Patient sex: F
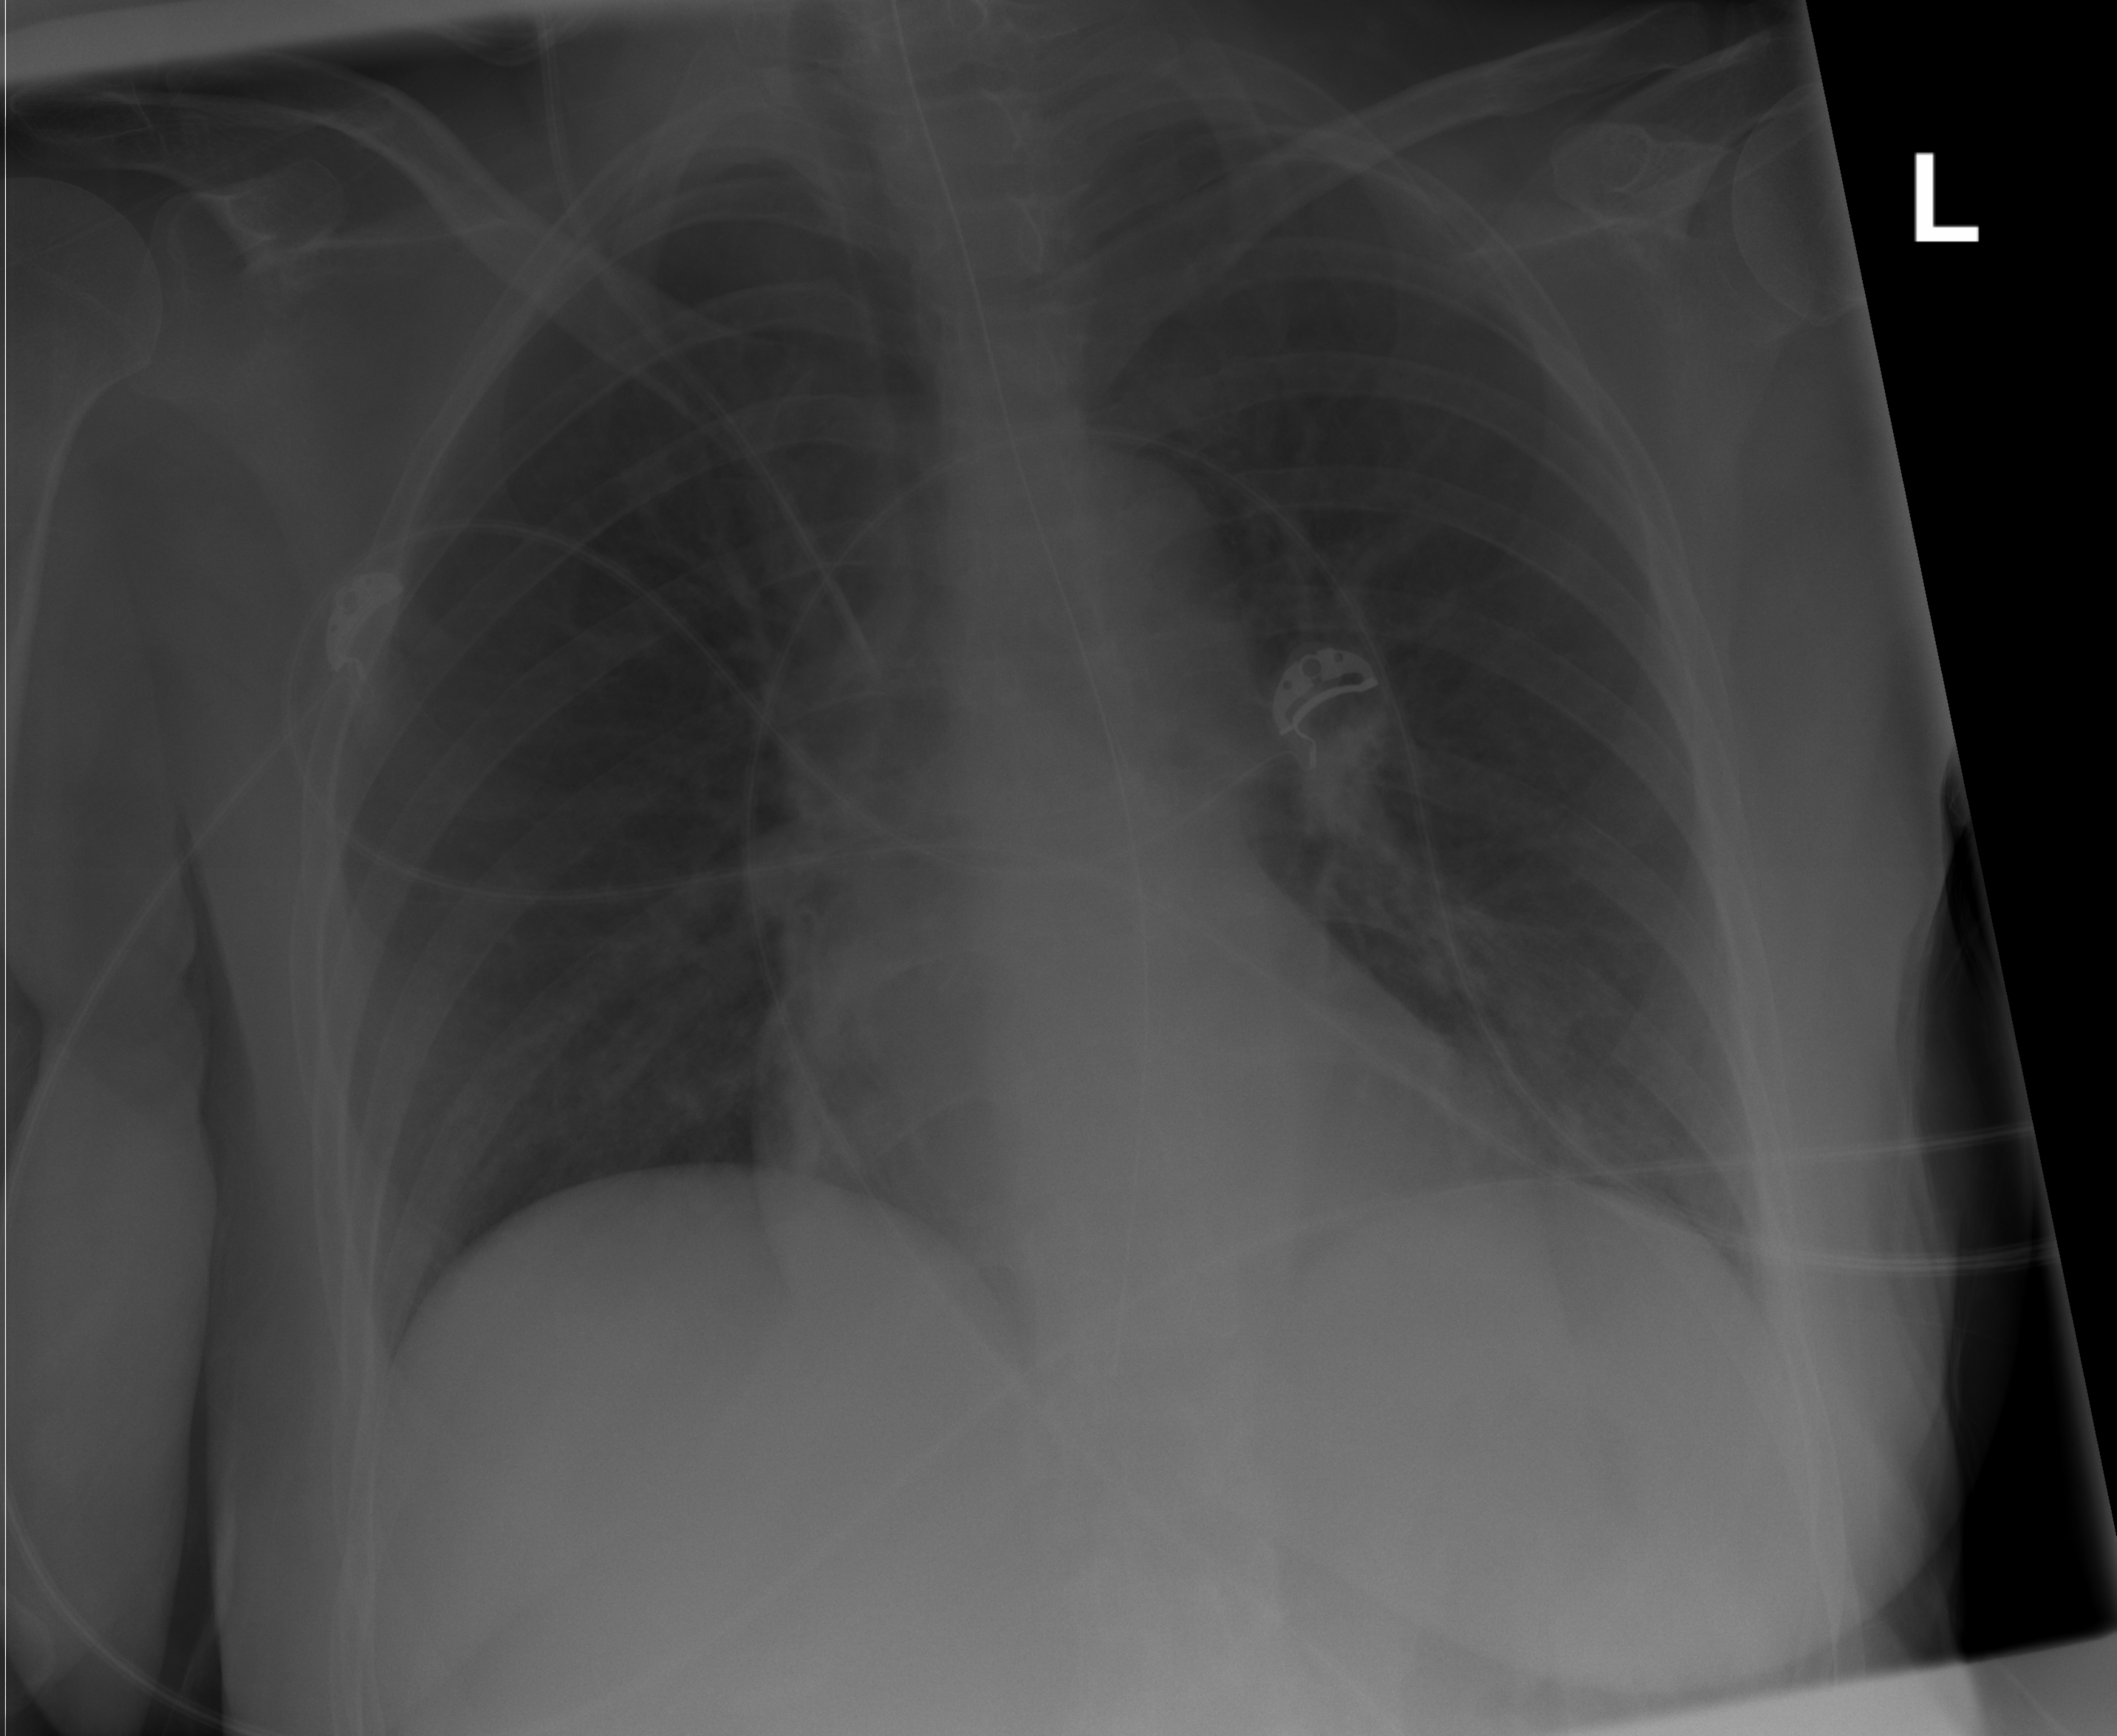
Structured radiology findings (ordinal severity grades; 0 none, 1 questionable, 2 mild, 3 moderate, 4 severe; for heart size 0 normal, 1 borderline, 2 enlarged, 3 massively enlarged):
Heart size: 1
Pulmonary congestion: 0
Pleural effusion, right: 0
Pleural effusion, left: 0
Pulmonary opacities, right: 2
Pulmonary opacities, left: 0
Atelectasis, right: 0
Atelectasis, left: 0